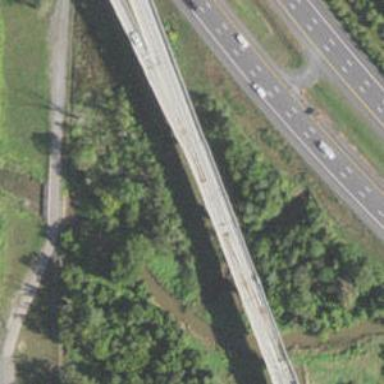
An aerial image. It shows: Bridge for electrified rail.